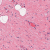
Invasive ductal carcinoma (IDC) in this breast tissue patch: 0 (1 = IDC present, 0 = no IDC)